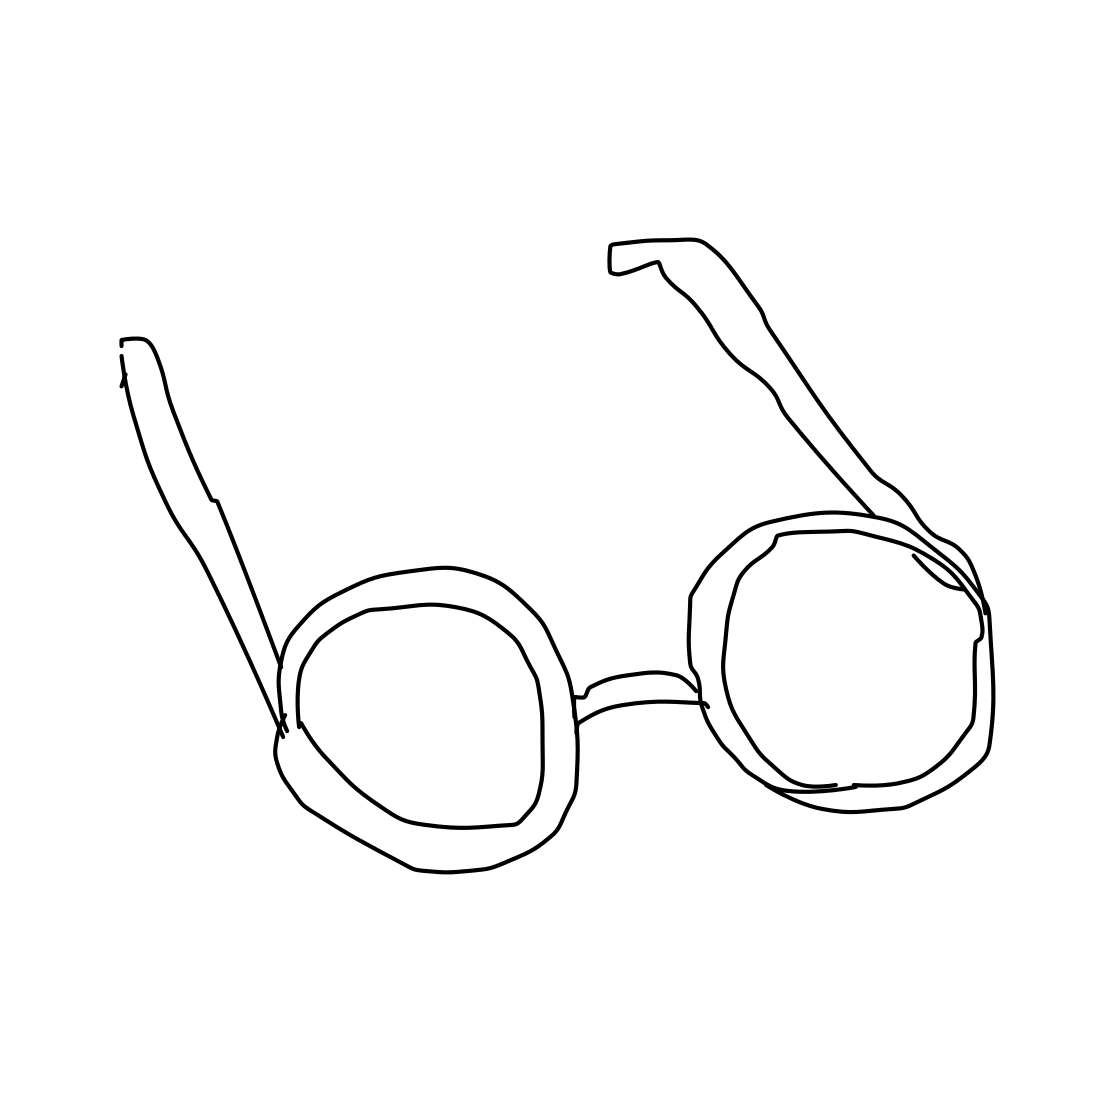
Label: eyeglasses